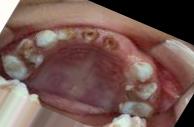
Condition: Caries